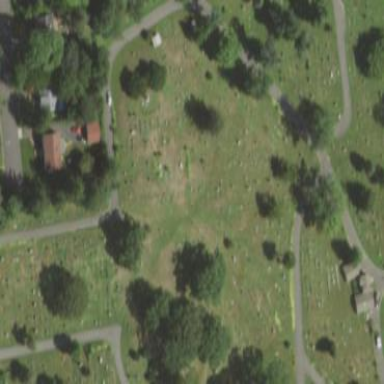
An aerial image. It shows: Sector in the cemetery.